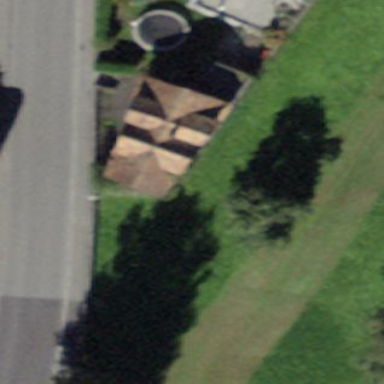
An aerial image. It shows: Gabled roofed house.